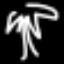
Label: palm tree